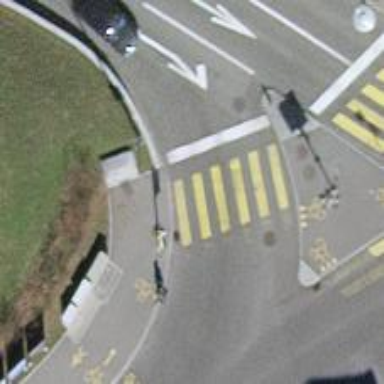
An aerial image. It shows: Kerb barrier.